Interaction volume radius: 5 \u00c5
Interaction volume height: 15 \u00c5
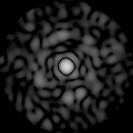
Disorder parameter: 0.8249